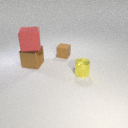
large brown metal cube behind small yellow metal cylinder